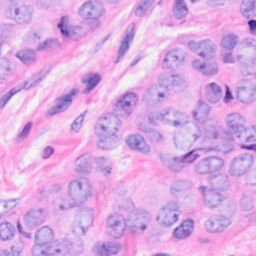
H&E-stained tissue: Breast